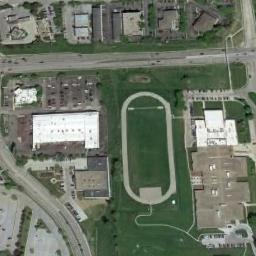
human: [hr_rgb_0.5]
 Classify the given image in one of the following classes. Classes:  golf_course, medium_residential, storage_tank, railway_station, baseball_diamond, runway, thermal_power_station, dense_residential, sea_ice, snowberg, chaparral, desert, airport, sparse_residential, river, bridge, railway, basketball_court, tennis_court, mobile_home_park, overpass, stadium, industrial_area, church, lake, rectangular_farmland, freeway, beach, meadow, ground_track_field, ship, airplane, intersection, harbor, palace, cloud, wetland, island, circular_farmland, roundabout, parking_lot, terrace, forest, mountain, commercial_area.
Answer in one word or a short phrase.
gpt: ground_track_field